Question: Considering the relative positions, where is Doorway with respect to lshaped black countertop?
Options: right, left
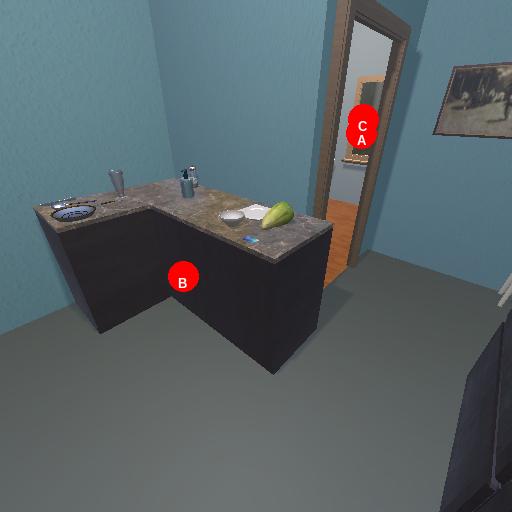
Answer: right